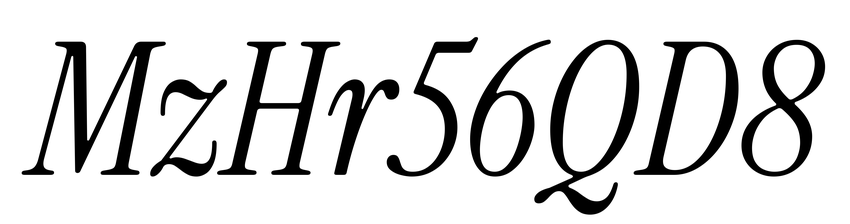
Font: InstrumentSerif-Italic